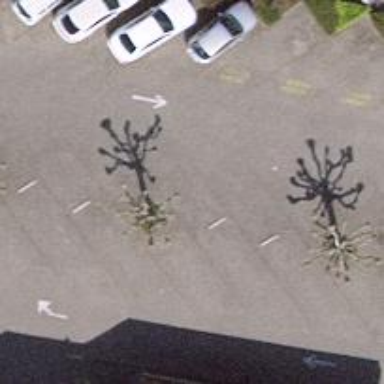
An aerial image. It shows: Parking area with surface.